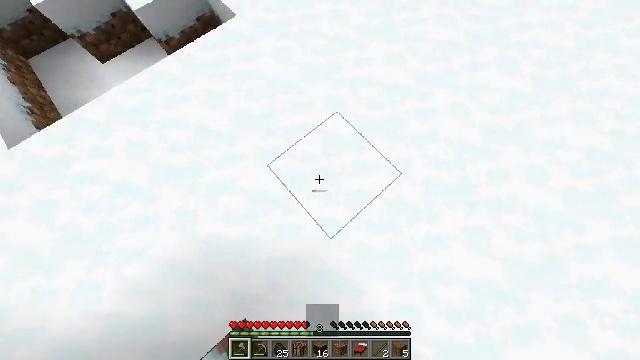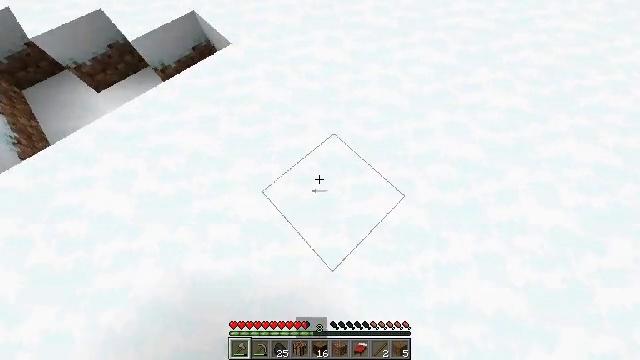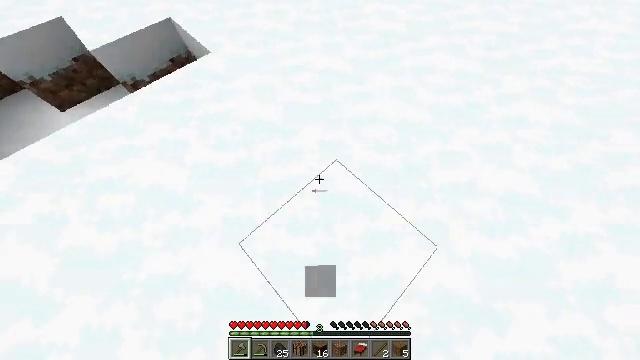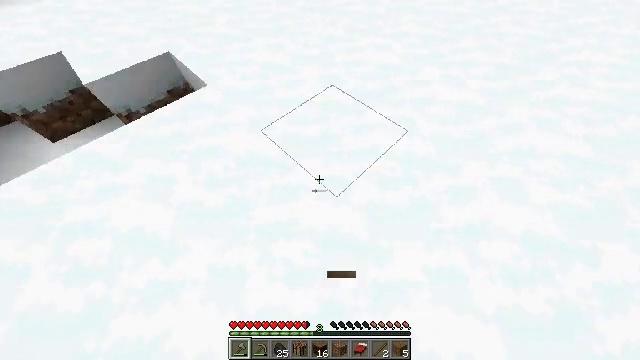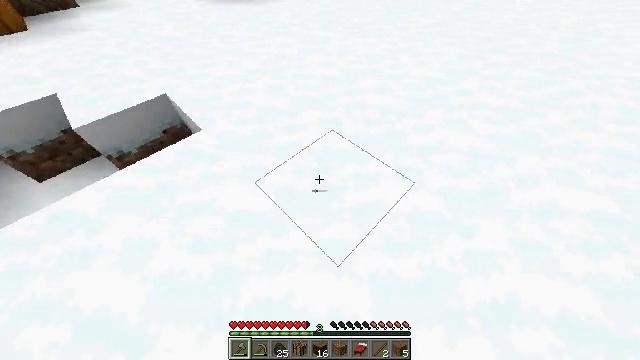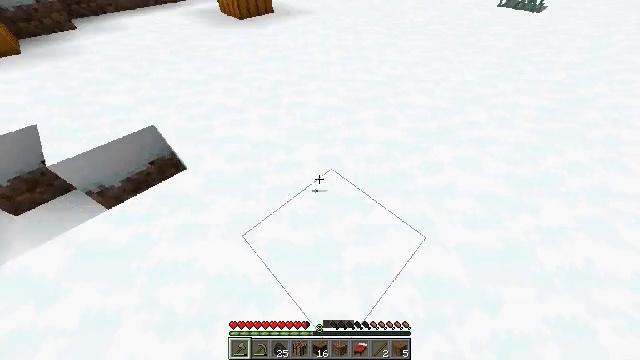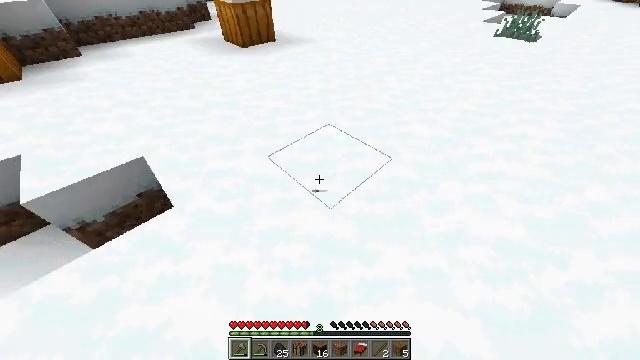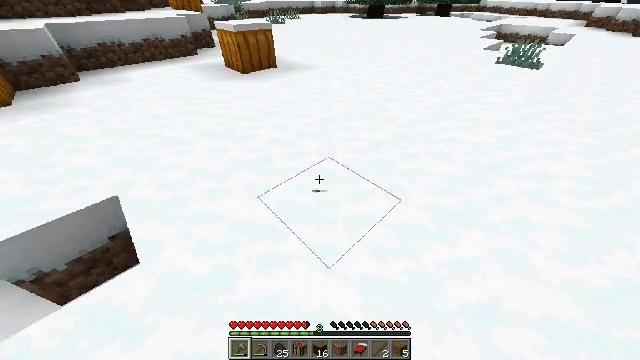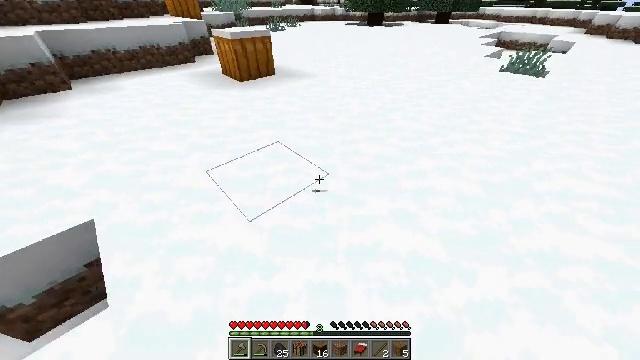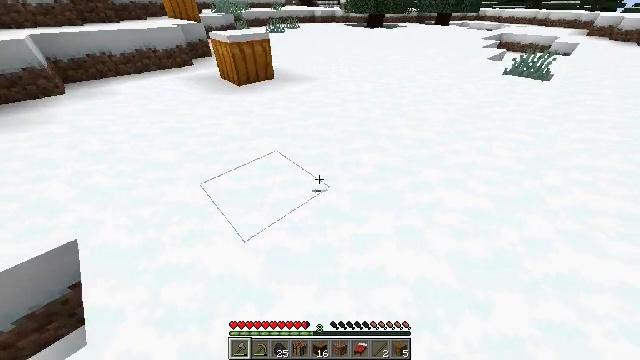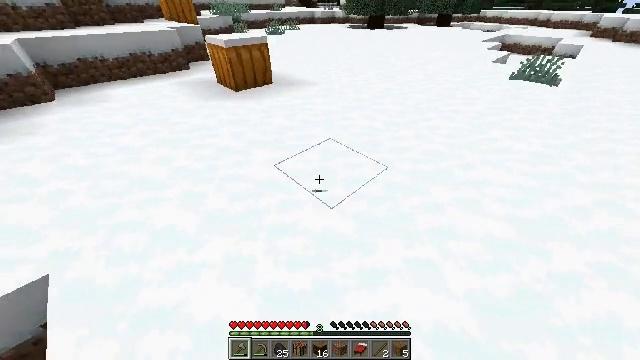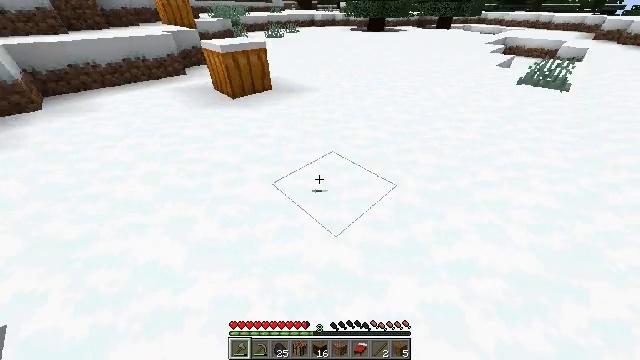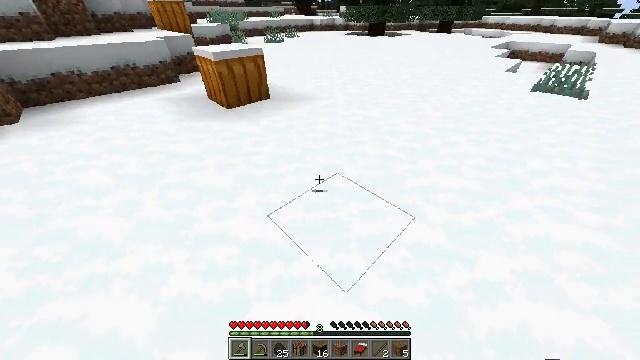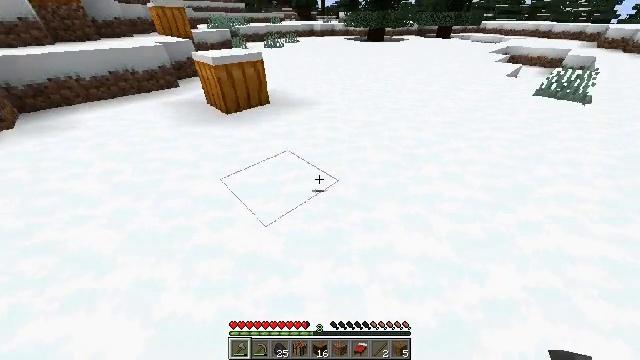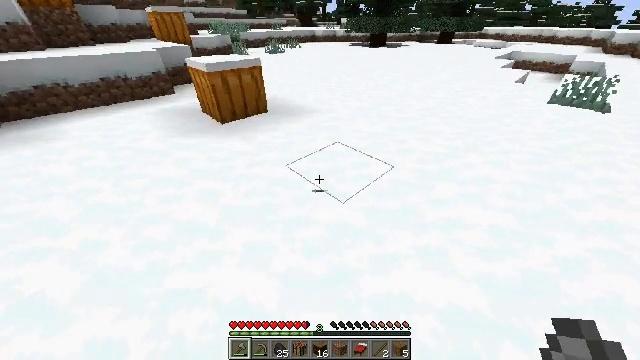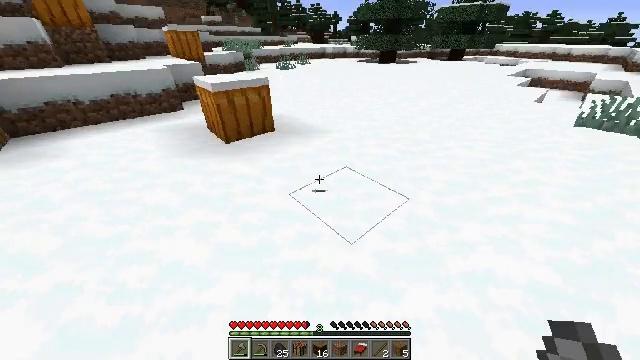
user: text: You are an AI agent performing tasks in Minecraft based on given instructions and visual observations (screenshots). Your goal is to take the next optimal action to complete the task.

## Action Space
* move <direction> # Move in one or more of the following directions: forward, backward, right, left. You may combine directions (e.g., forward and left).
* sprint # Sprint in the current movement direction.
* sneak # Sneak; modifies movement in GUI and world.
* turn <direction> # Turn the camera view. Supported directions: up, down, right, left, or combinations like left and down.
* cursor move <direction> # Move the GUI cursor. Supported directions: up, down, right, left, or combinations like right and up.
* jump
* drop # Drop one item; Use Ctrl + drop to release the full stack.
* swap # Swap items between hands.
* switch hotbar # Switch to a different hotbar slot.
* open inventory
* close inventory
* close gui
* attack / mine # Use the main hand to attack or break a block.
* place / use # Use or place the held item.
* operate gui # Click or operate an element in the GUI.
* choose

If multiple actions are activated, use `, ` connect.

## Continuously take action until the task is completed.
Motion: motion action
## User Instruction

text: Hunt animals.
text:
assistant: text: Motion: move forward, sprint, turn right and up
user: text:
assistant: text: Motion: move forward, sprint, turn up
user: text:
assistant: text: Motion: move forward, sprint, turn up
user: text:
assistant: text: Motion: move forward, sprint, turn up
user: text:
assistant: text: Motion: move forward, sprint, turn up
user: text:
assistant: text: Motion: move forward, sprint, turn up
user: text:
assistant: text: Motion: move forward, sprint, turn up
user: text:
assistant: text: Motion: move forward, sprint, turn up
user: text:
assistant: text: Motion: move forward, sprint
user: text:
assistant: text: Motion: move forward, sprint
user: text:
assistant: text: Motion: move forward, sprint
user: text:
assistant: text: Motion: move forward, sprint
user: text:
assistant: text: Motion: move forward, sprint
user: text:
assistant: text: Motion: move forward, sprint, turn up
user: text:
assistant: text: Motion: move forward, sprint, turn left and up
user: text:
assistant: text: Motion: move forward, sprint, turn left and up
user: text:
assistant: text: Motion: move forward, sprint, turn left and up
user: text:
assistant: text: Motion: move forward, sprint, turn left and up
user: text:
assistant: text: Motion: move forward, sprint, turn left
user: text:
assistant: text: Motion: move forward, sprint, turn left and up
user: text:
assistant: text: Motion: move forward, sprint, turn left and up
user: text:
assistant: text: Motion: move forward, sprint, turn left, jump
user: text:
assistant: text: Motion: move forward, sprint, turn left, jump
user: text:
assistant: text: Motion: move forward, sprint, turn left and down, jump
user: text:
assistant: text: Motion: move forward, sprint, jump
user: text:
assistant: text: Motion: move forward, sprint, jump
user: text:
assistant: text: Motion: move forward, sprint, jump
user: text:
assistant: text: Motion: move forward, sprint, jump
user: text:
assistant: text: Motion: move forward, sprint, jump
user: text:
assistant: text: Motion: move forward, sprint, jump